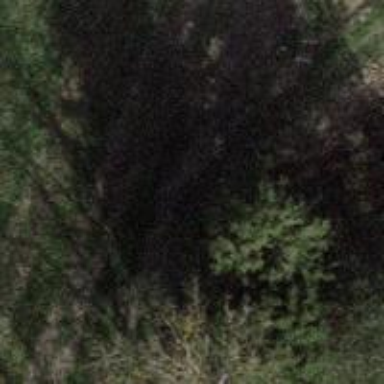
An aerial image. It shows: Evergreen needle-leaved tree.